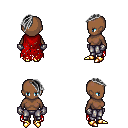
a pixel art fantasy rpg character, female body template, human, dark skin, red tattered cape, metal pants, gray long mohawk hairstyle, metal gloves, gold boots, four views (front, back, left, right), 2x2 character sprite sheet, small pixel art, hard edges, no anti-aliasing